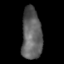
Tissue: skin
Cell type: Epithelial cells
Senescence score: 0.7952
Nuclear area (px): 1017
Mean DAPI intensity: 95.903